Aerial crown-view tile of a tropical tree (Barro Colorado Island, Panama), acquired 20250414:
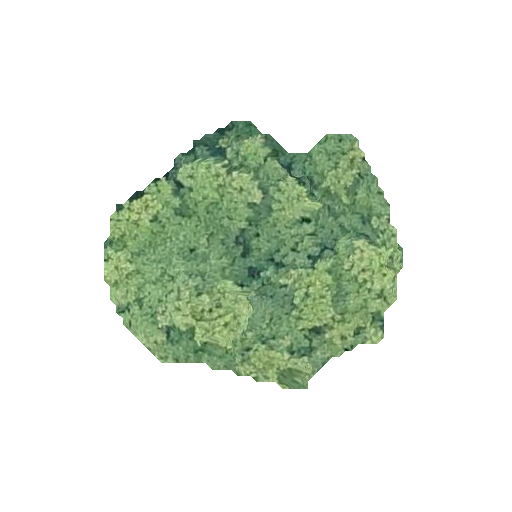
Species: Tachigali panamensis
GBIF accepted scientific name: Tachigali panamensis
Crown area: 85.585 m²